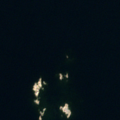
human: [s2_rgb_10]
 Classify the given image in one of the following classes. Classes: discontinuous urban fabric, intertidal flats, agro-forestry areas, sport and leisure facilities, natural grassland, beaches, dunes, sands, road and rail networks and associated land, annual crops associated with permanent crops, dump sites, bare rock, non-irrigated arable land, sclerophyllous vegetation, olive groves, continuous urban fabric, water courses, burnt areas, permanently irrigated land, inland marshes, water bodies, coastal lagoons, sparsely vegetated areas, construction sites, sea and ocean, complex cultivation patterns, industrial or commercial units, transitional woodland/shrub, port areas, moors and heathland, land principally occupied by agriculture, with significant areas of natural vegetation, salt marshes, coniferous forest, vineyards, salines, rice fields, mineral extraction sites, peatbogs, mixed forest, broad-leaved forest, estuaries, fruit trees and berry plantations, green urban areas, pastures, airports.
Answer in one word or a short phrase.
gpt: sea and ocean